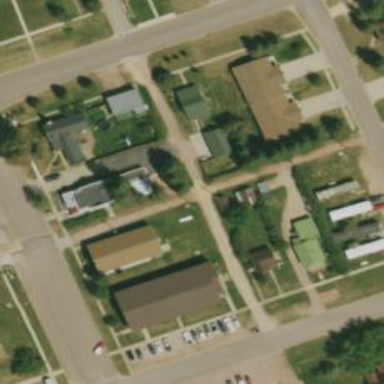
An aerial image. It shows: Alley classified as service road.